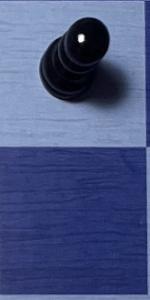
Label: Empty